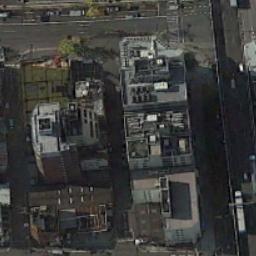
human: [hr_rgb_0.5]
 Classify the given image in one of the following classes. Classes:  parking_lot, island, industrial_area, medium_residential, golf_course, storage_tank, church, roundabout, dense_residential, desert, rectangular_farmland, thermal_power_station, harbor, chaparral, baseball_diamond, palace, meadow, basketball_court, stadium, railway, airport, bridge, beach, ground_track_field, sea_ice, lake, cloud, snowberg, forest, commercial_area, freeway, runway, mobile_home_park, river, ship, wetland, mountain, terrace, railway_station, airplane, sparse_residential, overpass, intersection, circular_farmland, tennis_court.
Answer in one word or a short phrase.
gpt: commercial_area